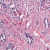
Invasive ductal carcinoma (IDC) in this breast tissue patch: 1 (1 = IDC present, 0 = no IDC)